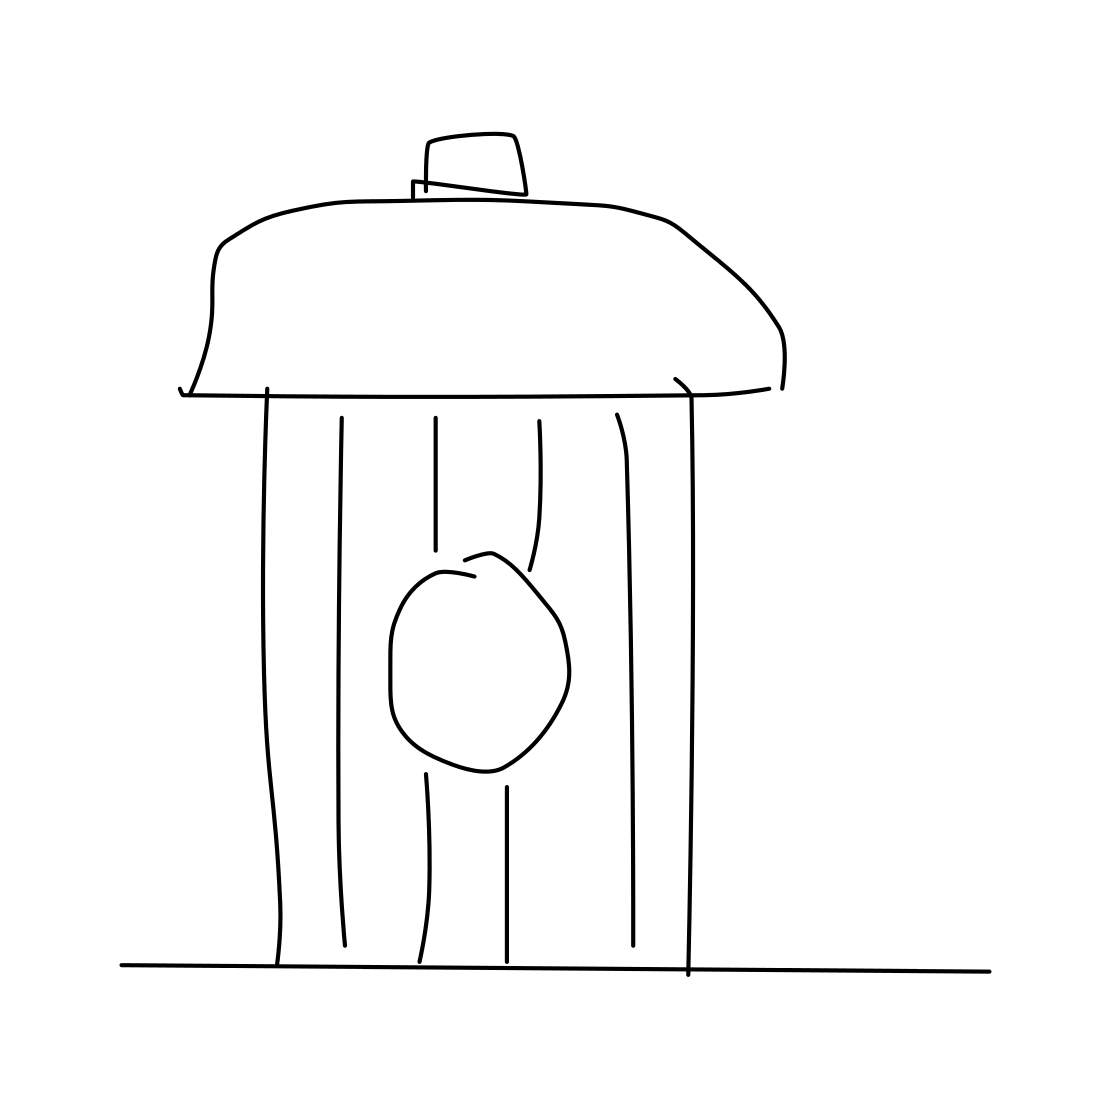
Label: fire hydrant